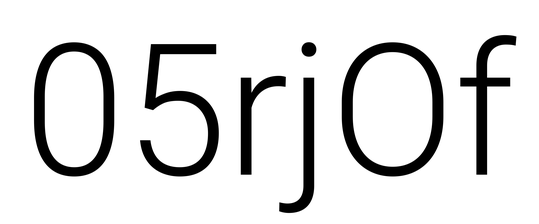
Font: Roboto_Light